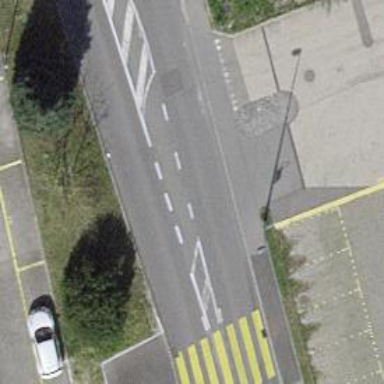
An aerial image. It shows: Tertiary road with asphalt surface and sidewalk on the left.